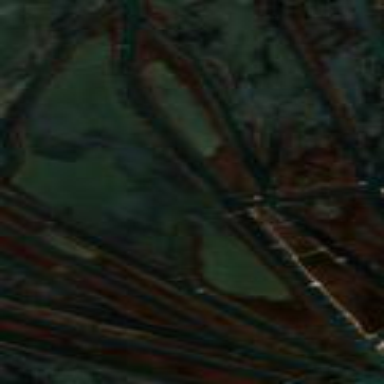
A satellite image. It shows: Marsh wetland.